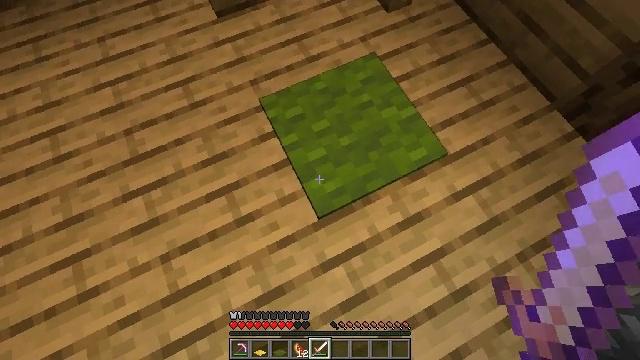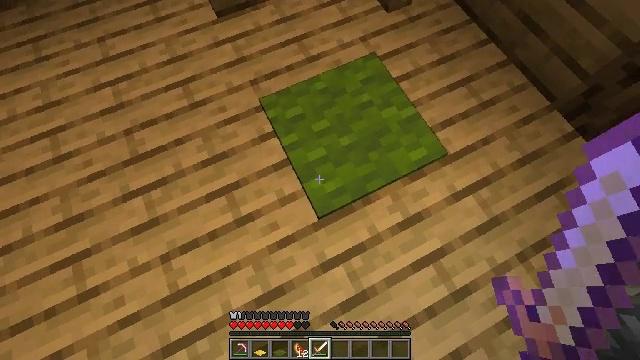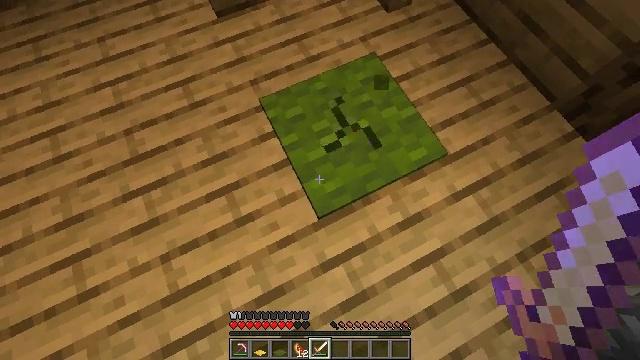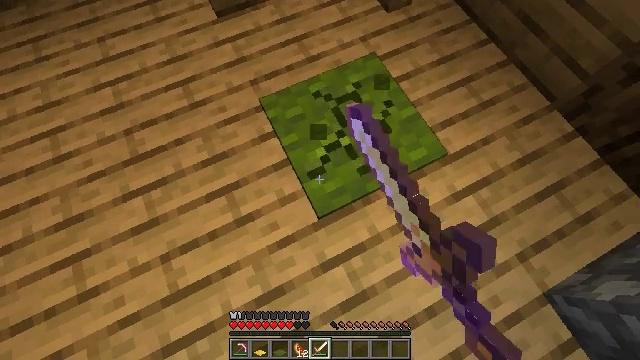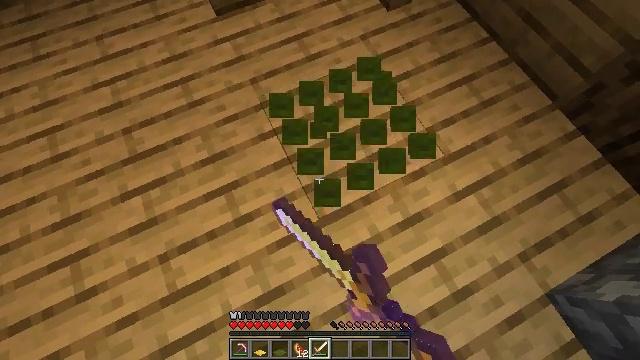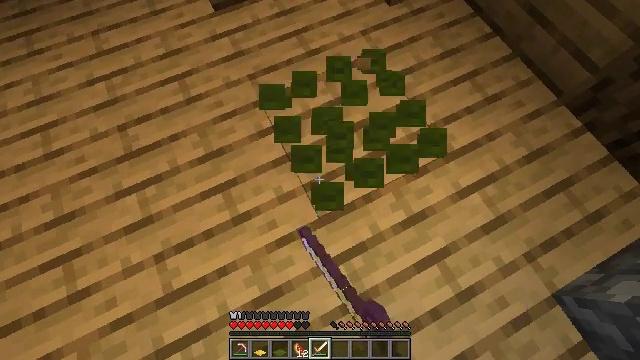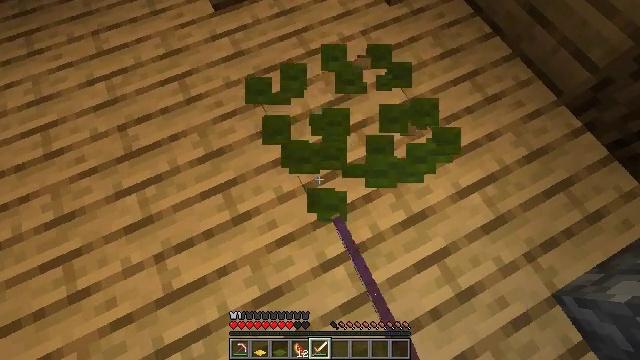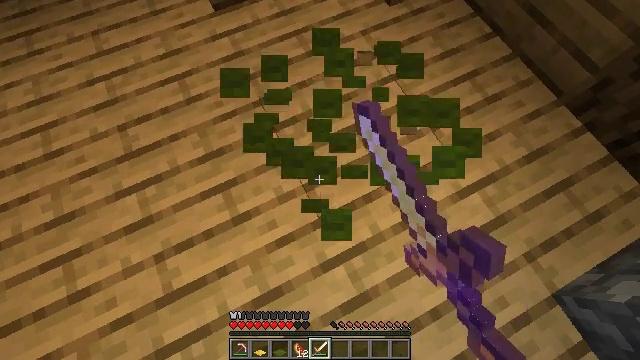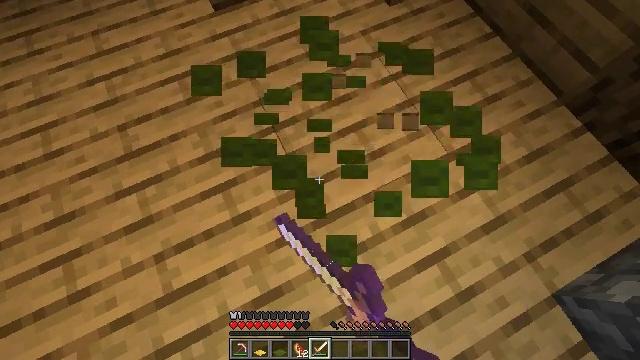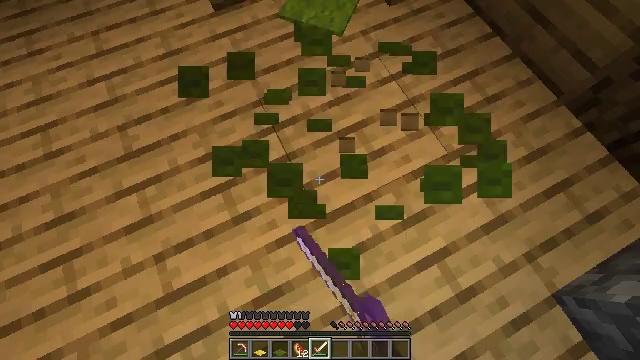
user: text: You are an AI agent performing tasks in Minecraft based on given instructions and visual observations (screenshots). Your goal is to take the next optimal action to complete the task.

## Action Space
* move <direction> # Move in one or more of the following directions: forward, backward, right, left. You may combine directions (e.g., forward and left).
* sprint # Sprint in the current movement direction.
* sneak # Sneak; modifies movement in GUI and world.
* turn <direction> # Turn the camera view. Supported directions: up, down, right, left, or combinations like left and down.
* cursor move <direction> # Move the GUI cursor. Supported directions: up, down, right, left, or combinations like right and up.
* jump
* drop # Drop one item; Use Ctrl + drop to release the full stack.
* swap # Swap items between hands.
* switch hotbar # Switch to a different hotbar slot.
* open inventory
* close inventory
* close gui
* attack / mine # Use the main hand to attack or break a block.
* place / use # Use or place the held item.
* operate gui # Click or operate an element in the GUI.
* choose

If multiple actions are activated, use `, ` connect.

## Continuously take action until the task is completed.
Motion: motion action
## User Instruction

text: Pick up the green carpet.
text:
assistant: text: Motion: no_op
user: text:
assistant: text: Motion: attack / mine
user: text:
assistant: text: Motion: attack / mine
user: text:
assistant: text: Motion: attack / mine
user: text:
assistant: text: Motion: attack / mine
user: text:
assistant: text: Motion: attack / mine
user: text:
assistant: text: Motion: attack / mine
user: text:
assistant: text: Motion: attack / mine
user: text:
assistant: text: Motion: attack / mine
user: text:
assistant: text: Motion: attack / mine